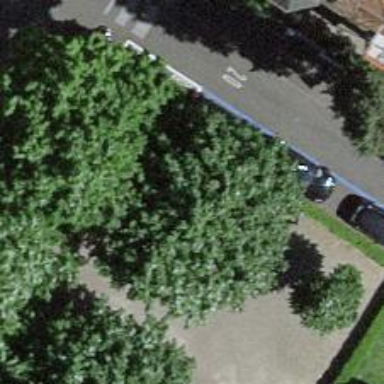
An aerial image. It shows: Park with broadleaved deciduous trees.